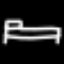
Label: bed